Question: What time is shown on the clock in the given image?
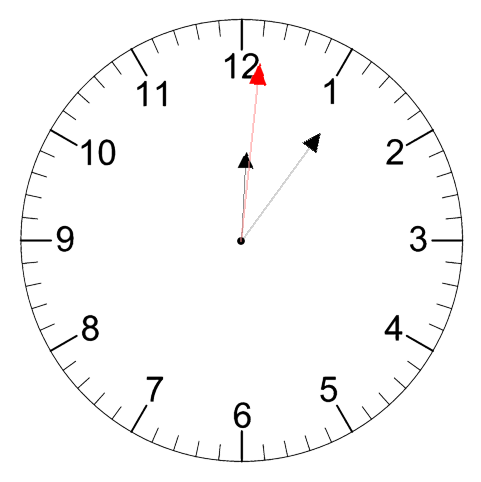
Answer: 12:06:01